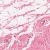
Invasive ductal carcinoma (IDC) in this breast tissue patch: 0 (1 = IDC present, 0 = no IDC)